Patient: sex M, age 30
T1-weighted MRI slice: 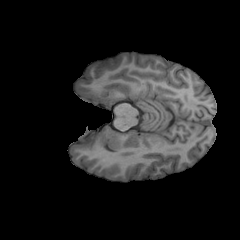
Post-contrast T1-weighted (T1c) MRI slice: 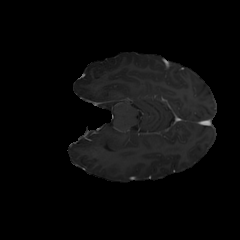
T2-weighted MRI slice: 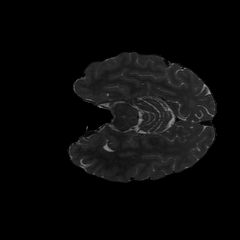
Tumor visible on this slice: no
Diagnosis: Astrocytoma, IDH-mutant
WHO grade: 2